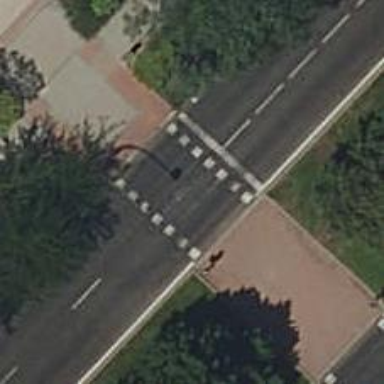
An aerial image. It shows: Crossing with traffic signals.